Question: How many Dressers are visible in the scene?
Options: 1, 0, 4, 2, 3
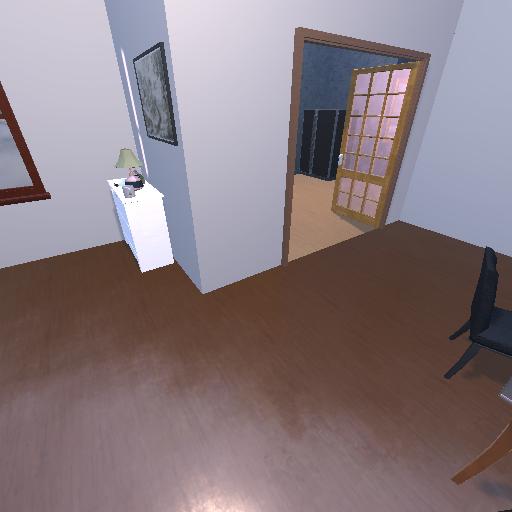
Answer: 1